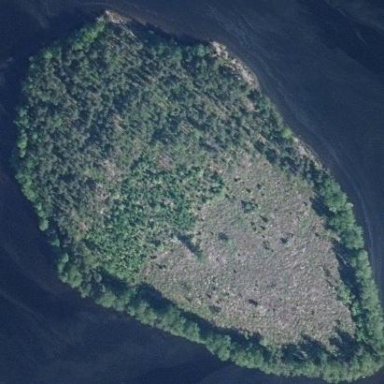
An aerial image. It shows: Islet.